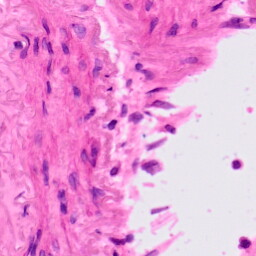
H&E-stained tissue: Lung